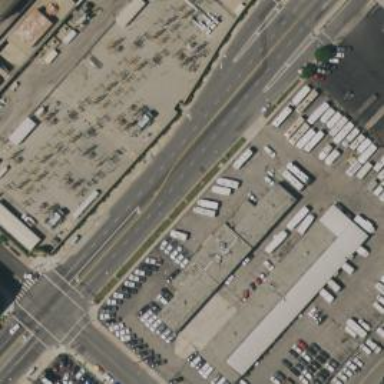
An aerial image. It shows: Industrial building housing car shop.